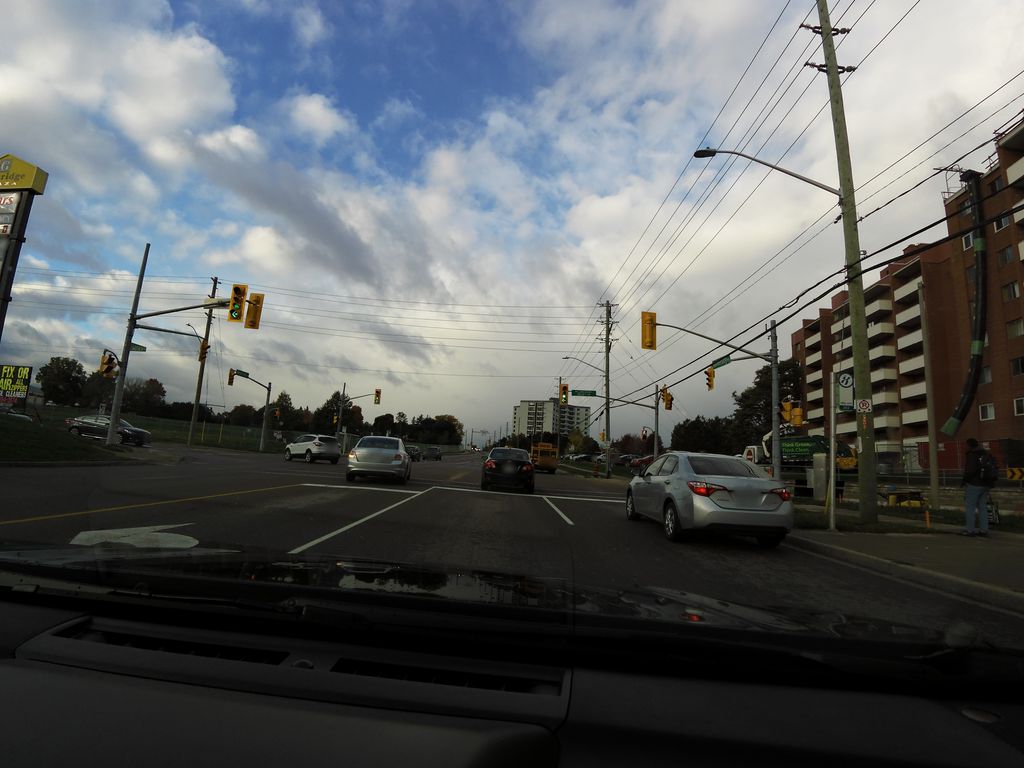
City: kitchener-waterloo